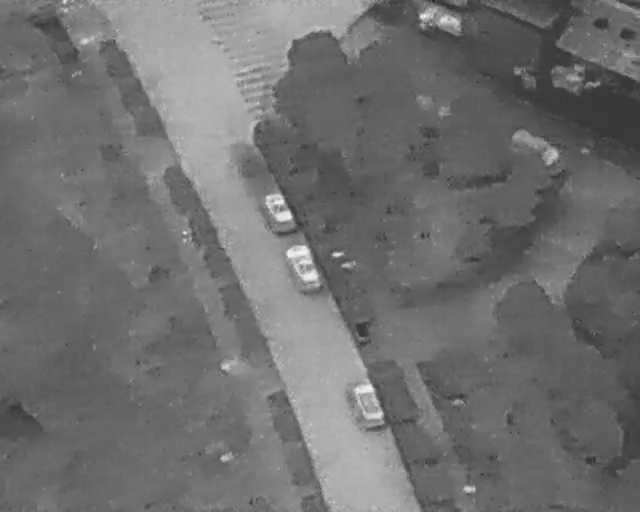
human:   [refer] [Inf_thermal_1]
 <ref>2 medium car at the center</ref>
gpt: <box>[[40, 38, 47, 43, 156], [43, 49, 51, 54, 156]]</box>